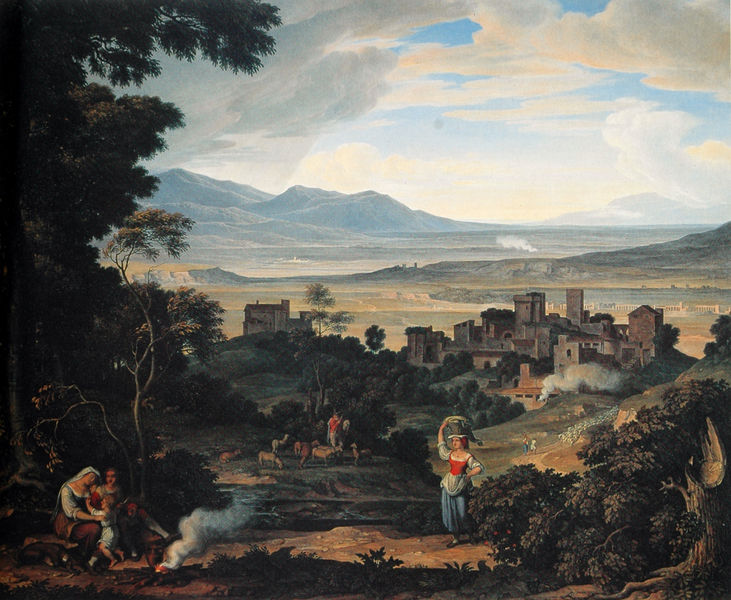
Titel: Olevano mit Blick auf die Campagna
Künstler: Joseph Anton Koch
Standort: München
Institution: Städtische Galerie im Lenbachhaus
Schlagwörter: baum, berg, blau, blätter, dunkel, feuer, gemälde, gruppe, himmel, kopf, laub, mann, schatten, wasser, weiß, wolken, bäume, fluss, frauen, grün, landschaft, menschen, ocker, see, sitzen, stadt, äste, abend, braun, bunt, frau, grau, hell, hintergrund, holz, kleid, kleider, licht, männer, schwarz, strasse, vordergrund, dach, gebäude, gras, haus, hund, hunde, rot, schloss, tier, tiere, weg, wiese, wolke, architektur, falten, mensch, schale, stein, tragen, hals, ast, bach, baumstamm, dämmerung, ebene, erde, feld, felder, ferne, gräser, horizont, häuser, hügel, natur, strauch, vieh, weide, weite, zweige, busch, büsche, flach, gebüsch, gehen, gewässer, pfad, qualm, rauch, sonne, sträucher, wiesen, boden, land, stoff, stoffe, eltern, familie, kind, mutter, paar, personen, blatt, person, schultern, tal, wald, bauern, kinder, landleben, schornstein, turm, garten, krug, bewölkt, bäumchen, schürze, farbig, magd, sommer, schlafen, schlafend, italien, ort, perspektive, süden, bäuerin, last, mittag, berge, gebirge, sonnenlicht, dorf, dächer, bergkette, farbe, luftperspektive, nebel, grasen, herde, herbst, baby, hügellandschaft, idylle, pause, picknick, rast, figuren, romantik, dampf, querformat, falte, korb, tiefe, baumkrone, ortschaft, stadtansicht, pärchen, bergdorf, gefäß, schaf, burg, weiden, türme, brennen, alpen, zweig, fraue, landschaftsbild, braten, baumgruppe, krüge, anwesen, hügelig, geäst, rinde, holzscheite, fröhlich, stäucher, gegenlicht, eimer, schafe, hirte, hirten, schäfer, ziege, stumpf, koch, rasten, baumstumpf, alpe, lager, ziegen, feuerstelle, wasserträgerin, paare, binnensee, quelle, italienisch, rastplatz, hüter, lagerfeuer, claude lorrain, lagerstätte, vor, lndschaft, ats, baumstumof, feuerstell, raumtiefe, hirtenszene